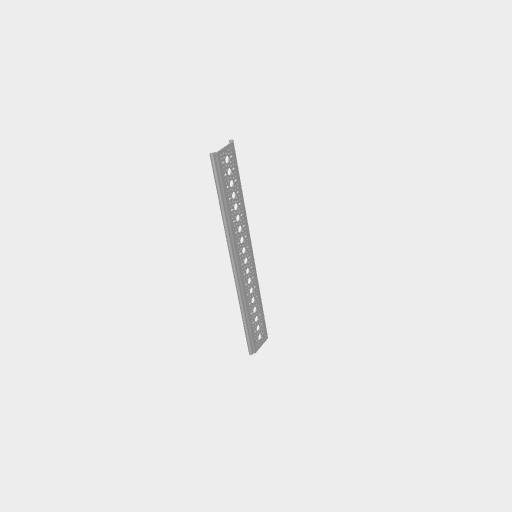
Part: RailChannel18H